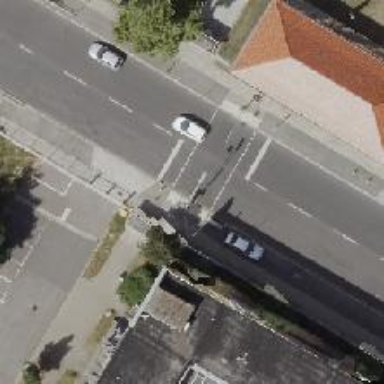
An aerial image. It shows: Road with traffic signals at the crossing.